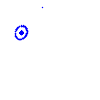
Particle: electron